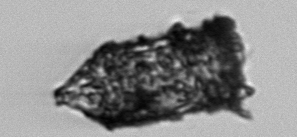
Label: Tintinnopsis